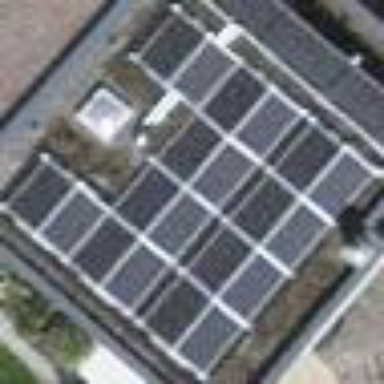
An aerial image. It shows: Solar power generator using photovoltaic method with solar photovoltaic panel types.